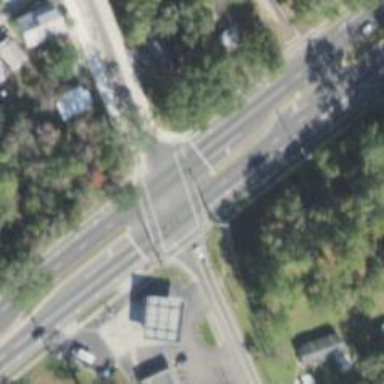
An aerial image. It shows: Marked crossing on the road.